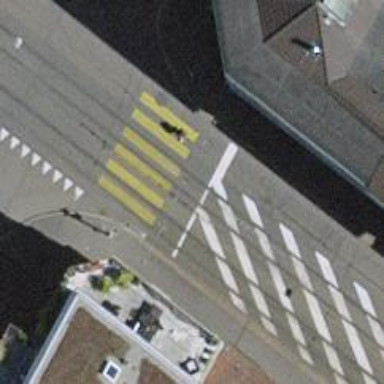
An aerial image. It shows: Tram railway crossing.